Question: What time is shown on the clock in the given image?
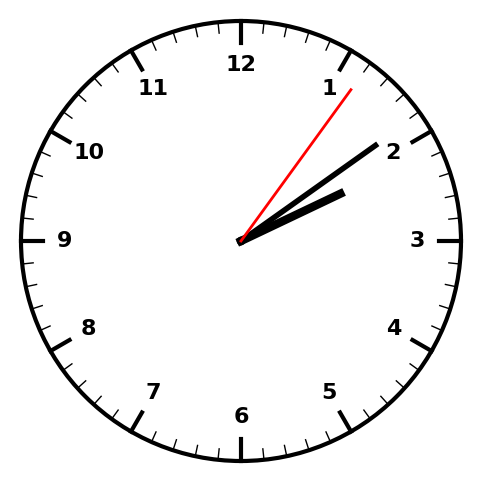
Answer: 02:09:06